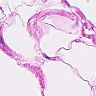
Metastatic tissue present: no